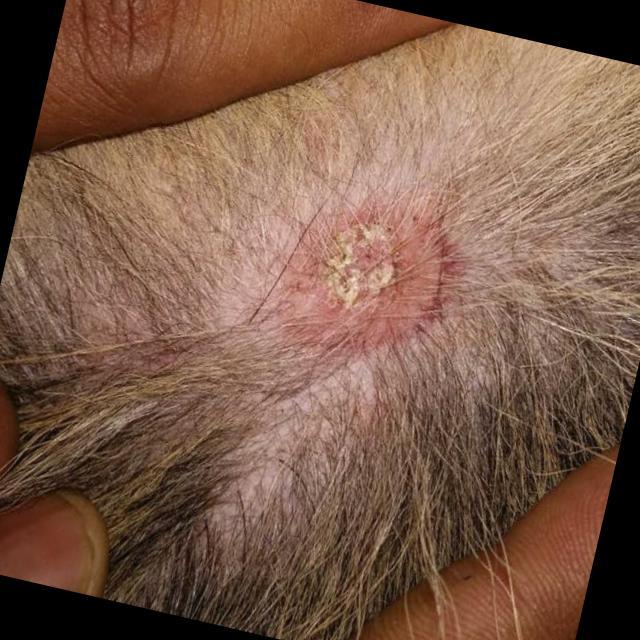
Canine ringworm (Dermatophytosis) — fungal infection caused by Microsporum or Trichophyton. Presents with circular alopecia, scaling, crusting, and broken hairs.